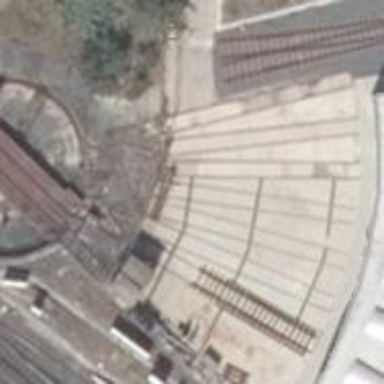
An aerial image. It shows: Abandoned railway yard.